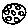
Label: moon